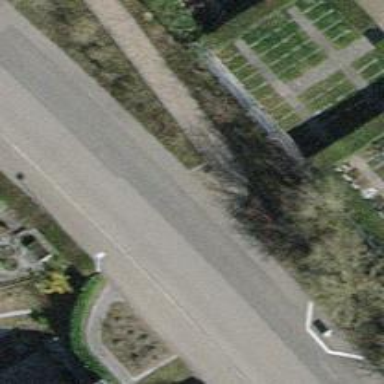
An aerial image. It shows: Kerb serving as barrier.